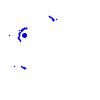
Particle: pion